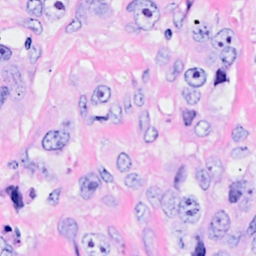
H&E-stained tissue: Breast